Question: I have feedback form on my mvc site, it looks like

I created model for my form
'''
using System;
using System.Collections.Generic;
using System.Linq;
using System.Web;
namespace ComponentTrading.Web.Models
{
public class FeedbackForm
{
public string Name { get; set; }
public string Email { get; set; }
public string Phone { get; set; }
public string Message { get; set; }
}
}
'''
I created view for my form
'''
@using (Html.BeginForm(null, null, FormMethod.Post, new { id = "contact-form" }))
{
<fieldset>
@Html.TextBoxFor(model => model.Name, new { @Value = "Name" })
@Html.TextBoxFor(model => model.Email, new { @Value = "E-mail" })
@Html.TextBoxFor(model => model.Phone, new { @Value = "Phone" })
@Html.TextAreaFor(model => model.Message, new { @class = "img-shadow"})
<input class="form-button" data-type="reset" value="Clear" />
<input class="form-button" data-type="submit" type="submit" value="Send" />
'''
}
and now i try to do a sending a letter to email, but it doesn work, when I push "send-button" it happens nothing and I dont get email
my controller
'''
[HttpGet]
public ActionResult Contacts()
{
FeedbackForm temp = new FeedbackForm();
temp.Message = "Message";
return View(temp);
}
[HttpPost]
public ActionResult Contacts(FeedbackForm Model)
{
string Text = "<html> <head> </head>" +
" <body style= " font-size:12px; font-family: Arial">"+
Model.Message+
"</body></html>";
SendEmail("mironny@inbox.ru", Text);
FeedbackForm temp = new FeedbackForm();
return View(temp);
}
public static bool SendEmail(string SentTo, string Text)
{
MailMessage msg = new MailMessage();
msg.From = new MailAddress("Test@mail.ru");
msg.To.Add(SentTo);
msg.Subject = "Password";
msg.Body = Text;
msg.Priority = MailPriority.High;
msg.IsBodyHtml = true;
SmtpClient client = new SmtpClient("smtp.mail.ru", 25);
client.UseDefaultCredentials = false;
client.EnableSsl = false;
client.Credentials = new NetworkCredential("TestLogin", "TestPassword");
client.DeliveryMethod = SmtpDeliveryMethod.Network;
//client.EnableSsl = true;
try
{
client.Send(msg);
}
catch (Exception)
{
return false;
}
return true;
}
'''
what's wrong?
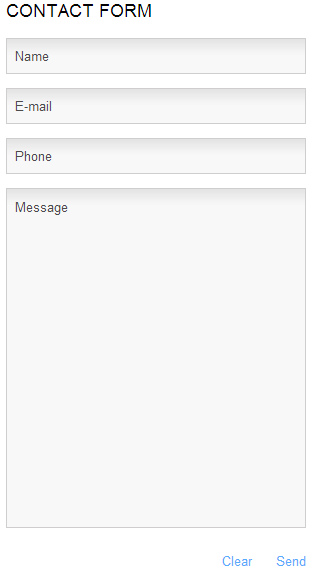
Answer: Use
'''
// if you dont pass any parameter
// BeginForm posted to the action that
// has name as view name.
// so no need to write any parameters
@using (Html.BeginForm())
{
...
<input type="submit" value="Send">
}
'''
OR
'''
@using (Html.BeginForm("Contacts", "SomeController", FormMethod.Post, new { id = "contact-form" }))
{
...
<input type="submit" value="Send">
}
'''
You have a few question about mvc and there is more important thing of them is incorrect overload methods. My suggestion, first, you should learn html-helpers overload methods. And MVC model binding strategies...